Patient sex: F
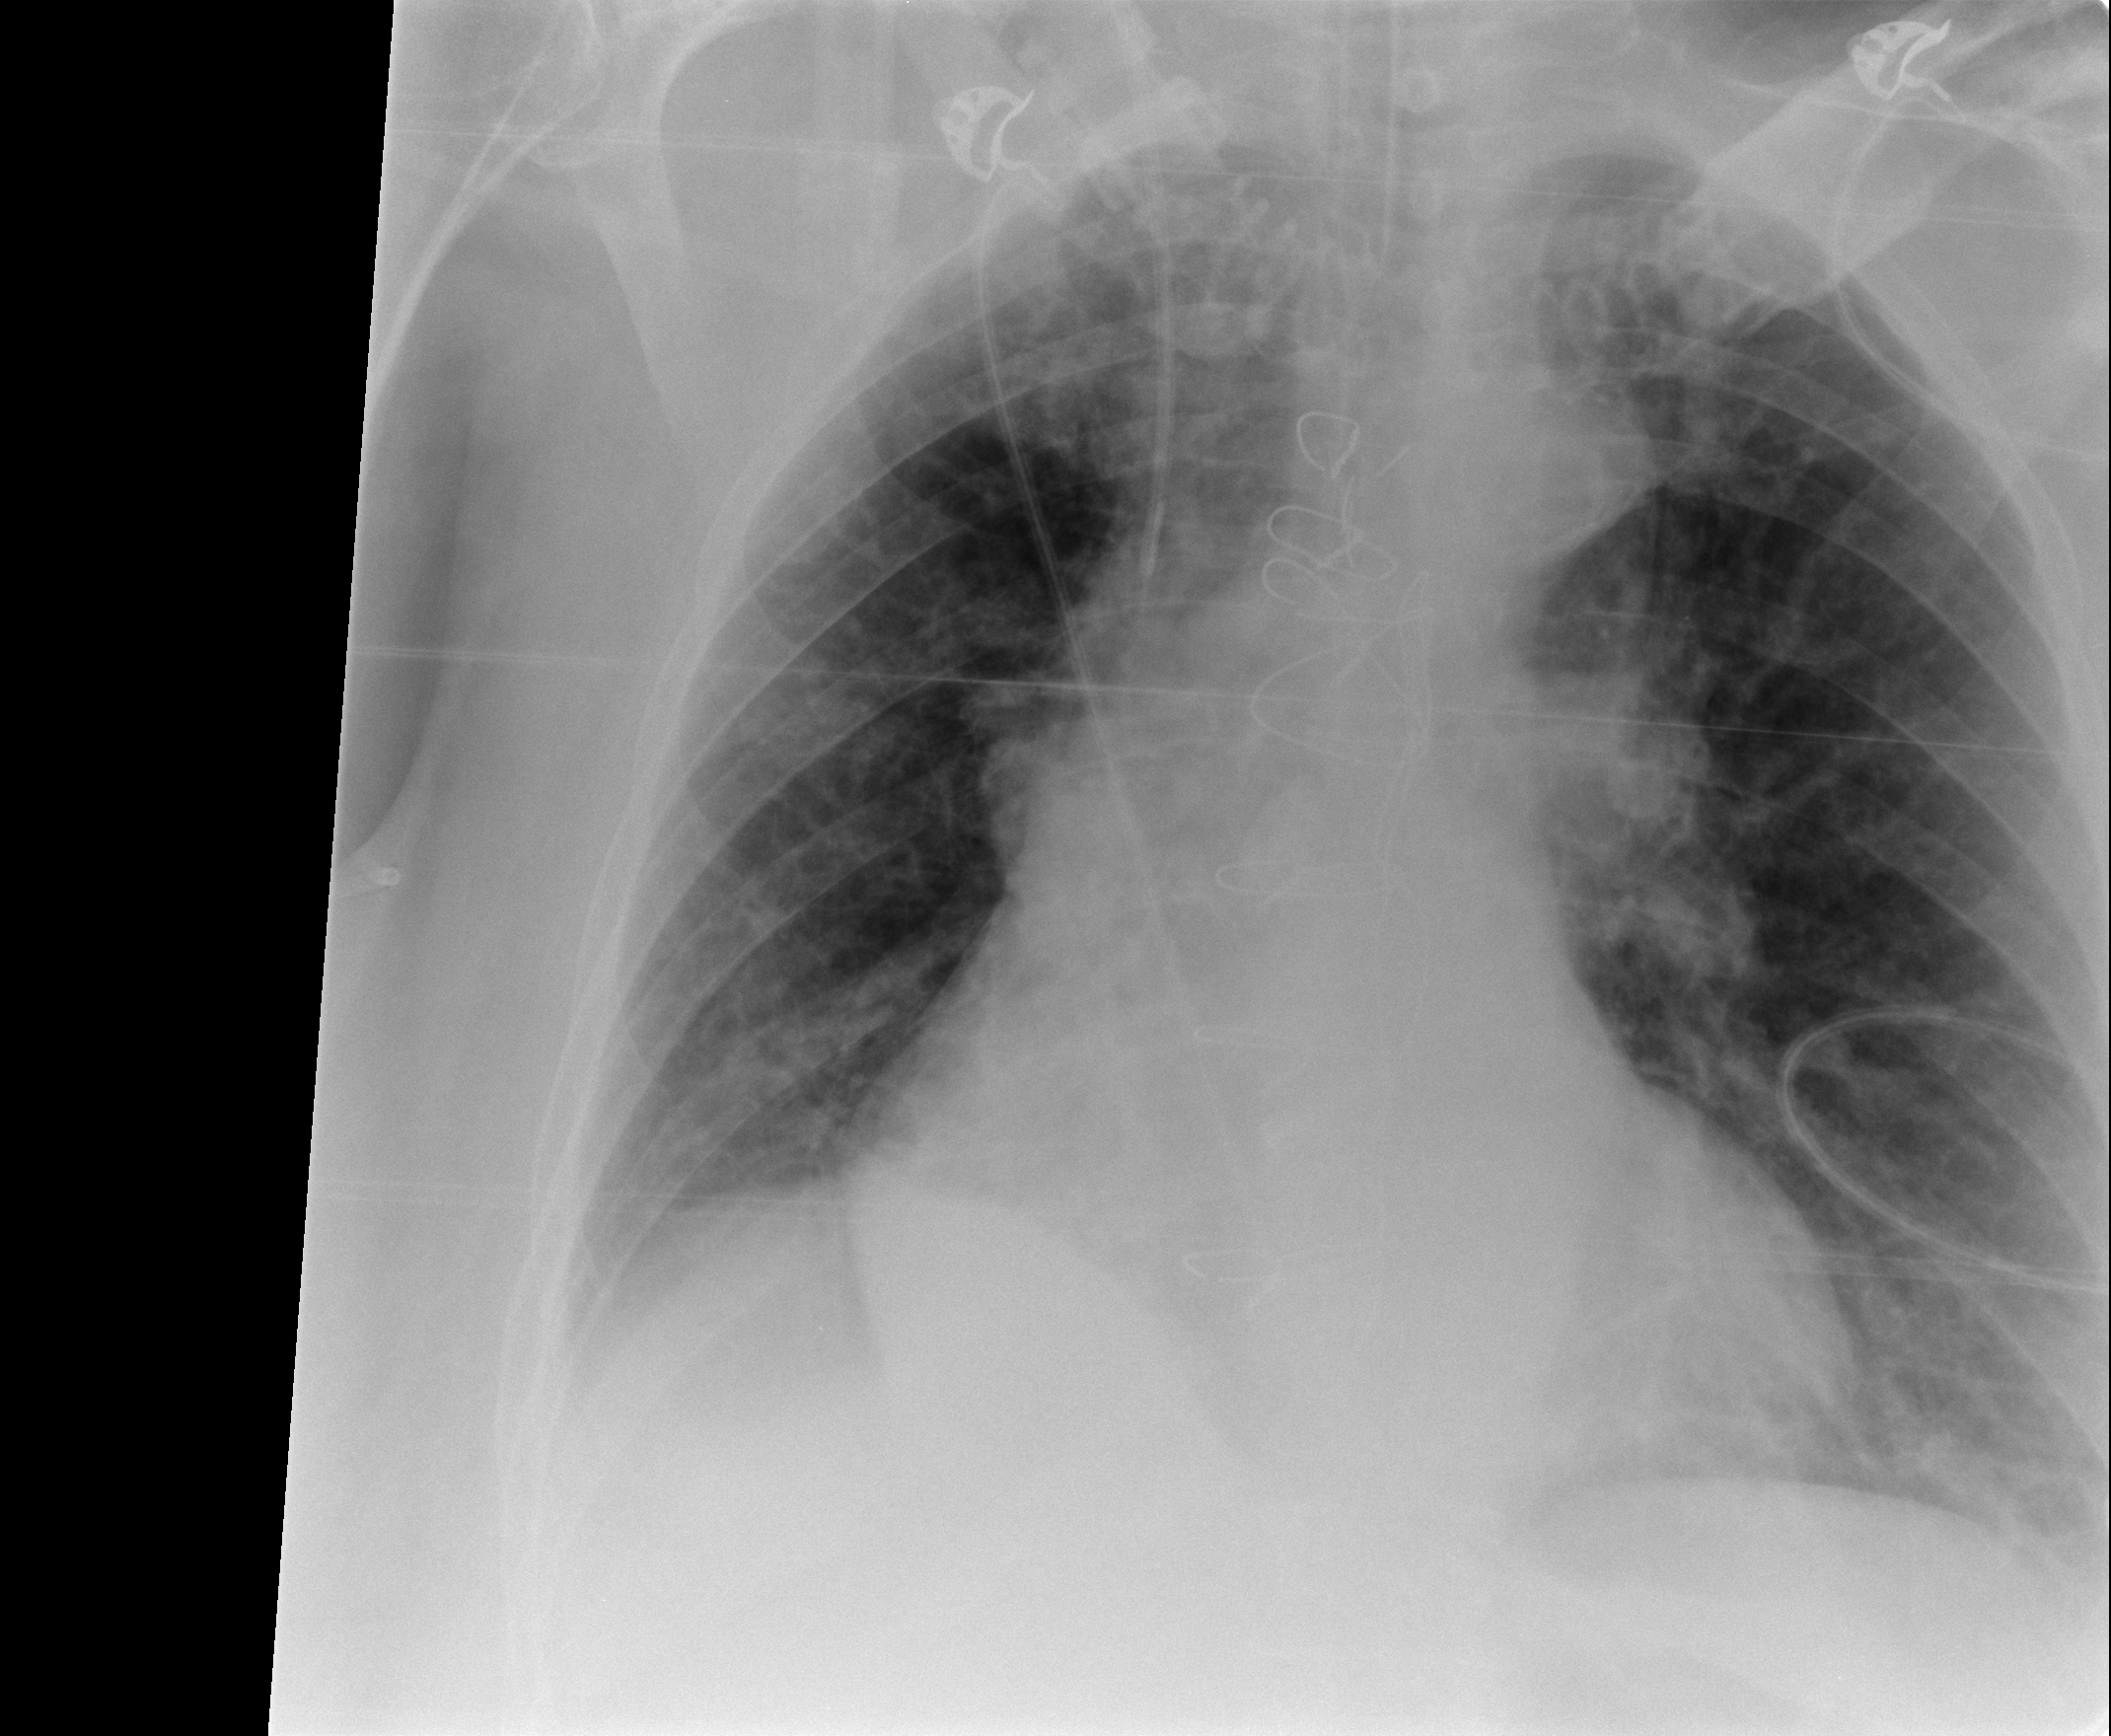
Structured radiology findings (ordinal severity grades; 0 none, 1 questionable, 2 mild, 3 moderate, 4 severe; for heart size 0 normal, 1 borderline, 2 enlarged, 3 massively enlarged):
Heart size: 2
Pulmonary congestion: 2
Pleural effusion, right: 2
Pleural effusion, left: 2
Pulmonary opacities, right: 1
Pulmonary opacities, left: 1
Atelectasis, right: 0
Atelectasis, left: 2